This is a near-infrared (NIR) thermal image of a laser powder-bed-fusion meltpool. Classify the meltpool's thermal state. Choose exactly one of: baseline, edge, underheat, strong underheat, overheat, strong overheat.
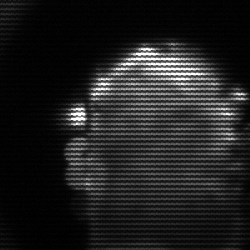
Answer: baseline